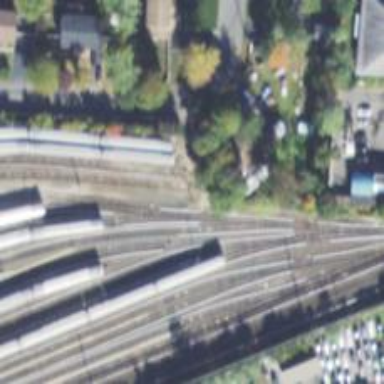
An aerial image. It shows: Electrified rail service yard.